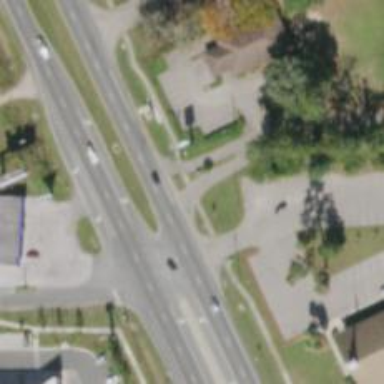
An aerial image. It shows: Unmarked crossing on the road.